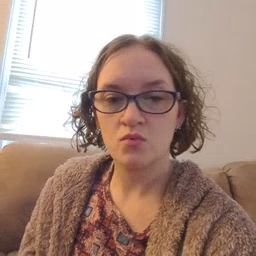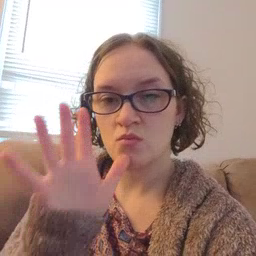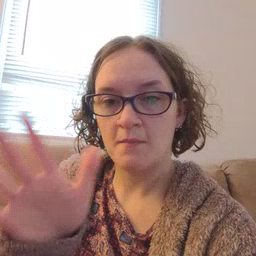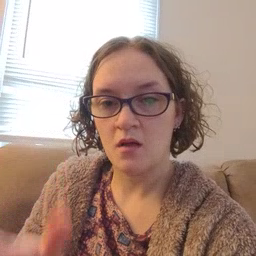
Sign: grandma